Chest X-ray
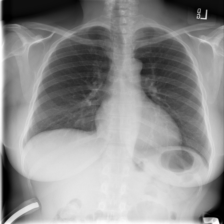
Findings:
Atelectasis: negative
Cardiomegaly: negative
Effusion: negative
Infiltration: negative
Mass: negative
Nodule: negative
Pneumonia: negative
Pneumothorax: negative
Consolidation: negative
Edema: negative
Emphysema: negative
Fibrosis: negative
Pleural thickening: negative
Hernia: negative